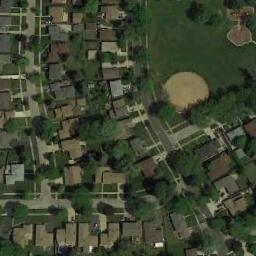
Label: baseball_diamond